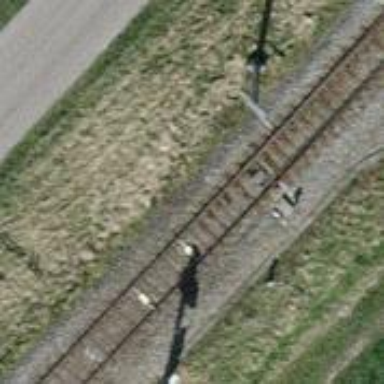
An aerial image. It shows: Railway switch.